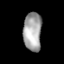
Tissue: lung
Cell type: Epithelial cells
Senescence score: 0.2356
Nuclear area (px): 683
Mean DAPI intensity: 166.77